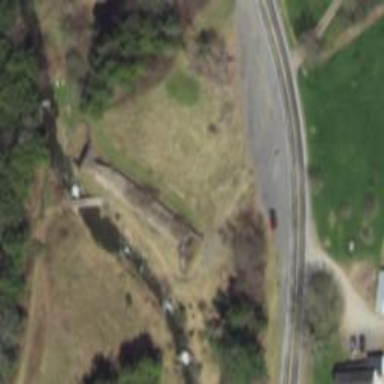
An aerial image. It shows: Culvert tunnel.